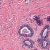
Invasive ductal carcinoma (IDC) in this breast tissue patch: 0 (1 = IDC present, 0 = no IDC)